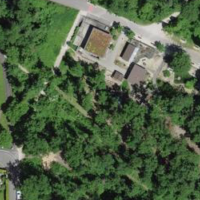
EUNIS habitat code: 55
Species observed at this site:
Osmia cornuta
Cyanistes caeruleus
Aix galericulata